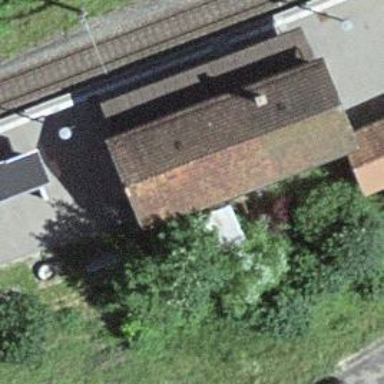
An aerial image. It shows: Halt on the railway.